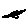
Label: house